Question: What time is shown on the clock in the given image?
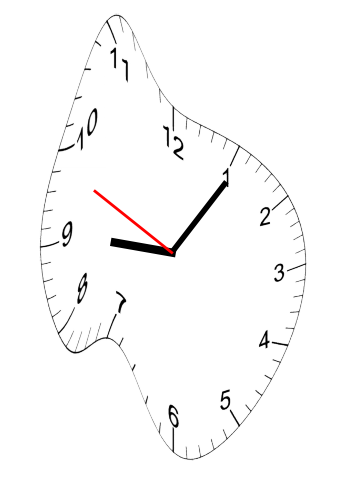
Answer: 09:05:49